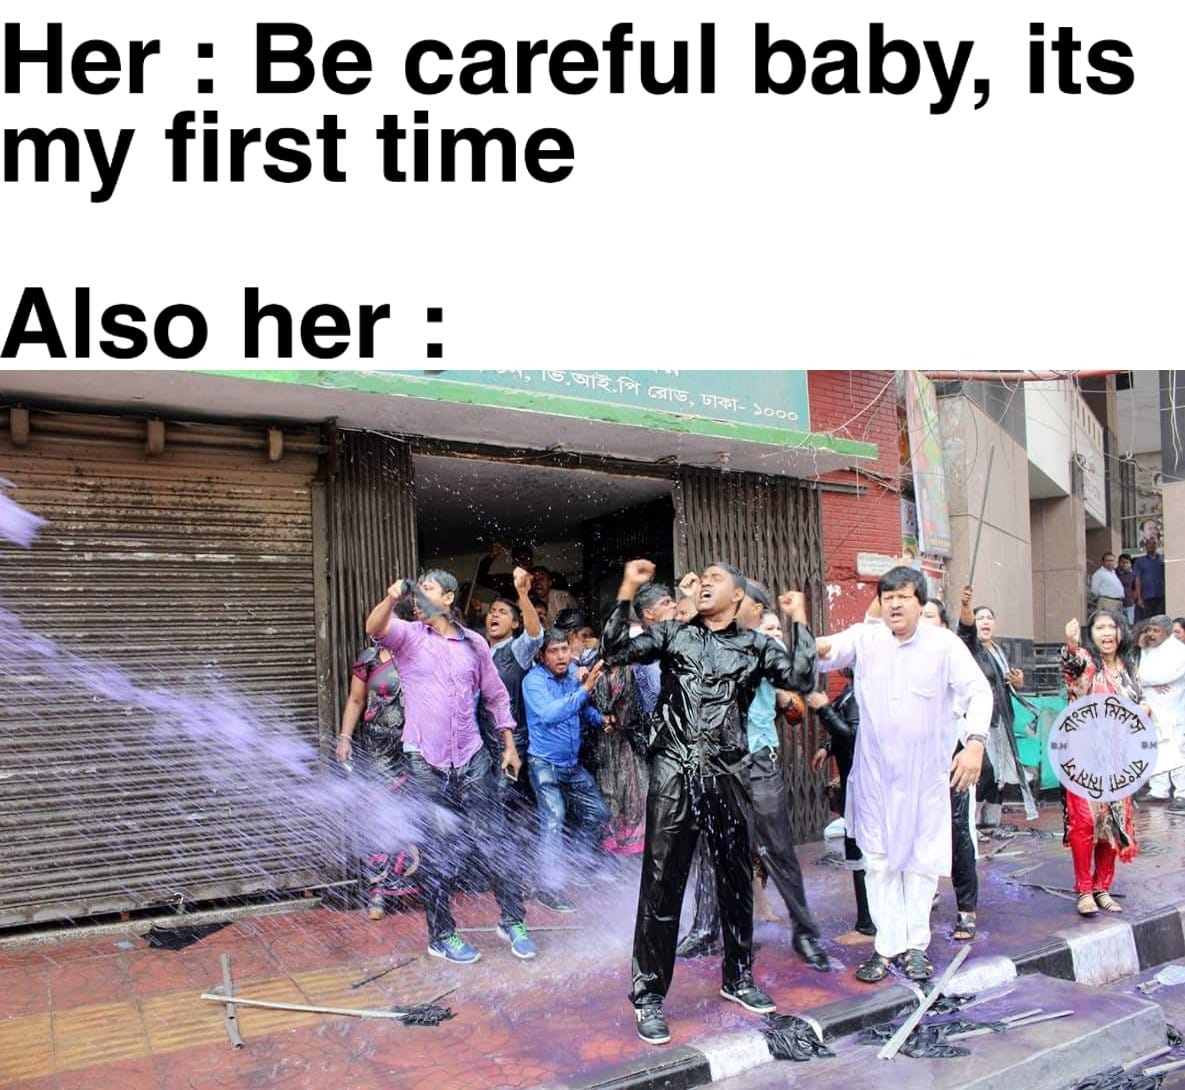
Caption: Her : Be careful baby, its my first time      Also her :
Label: hate